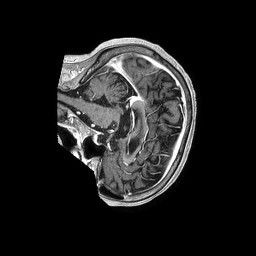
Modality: T1w
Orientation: sagittal
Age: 65
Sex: female
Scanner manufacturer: philips
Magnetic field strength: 1.5 T
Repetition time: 0.007987 s
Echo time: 0.00374 s